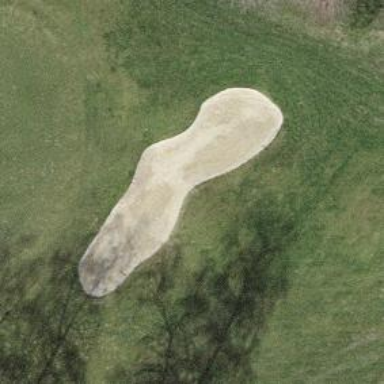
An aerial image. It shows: Golf bunker filled with sandy terrain.